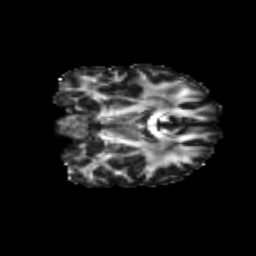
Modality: FA
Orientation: coronal
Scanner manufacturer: siemens
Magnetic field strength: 3 T
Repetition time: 9.2 s
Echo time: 0.084 s